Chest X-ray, PA view. Patient: 55 years old, sex F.
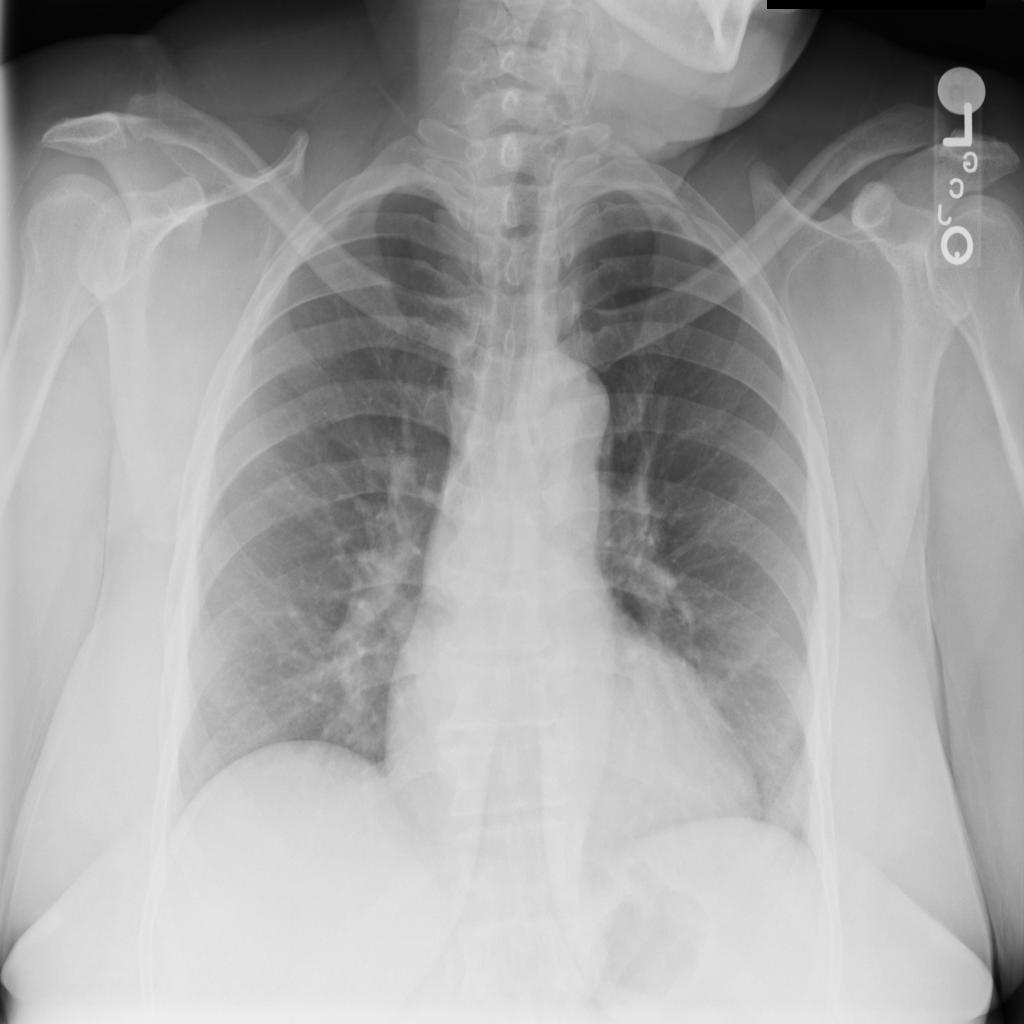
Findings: Cardiomegaly